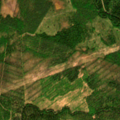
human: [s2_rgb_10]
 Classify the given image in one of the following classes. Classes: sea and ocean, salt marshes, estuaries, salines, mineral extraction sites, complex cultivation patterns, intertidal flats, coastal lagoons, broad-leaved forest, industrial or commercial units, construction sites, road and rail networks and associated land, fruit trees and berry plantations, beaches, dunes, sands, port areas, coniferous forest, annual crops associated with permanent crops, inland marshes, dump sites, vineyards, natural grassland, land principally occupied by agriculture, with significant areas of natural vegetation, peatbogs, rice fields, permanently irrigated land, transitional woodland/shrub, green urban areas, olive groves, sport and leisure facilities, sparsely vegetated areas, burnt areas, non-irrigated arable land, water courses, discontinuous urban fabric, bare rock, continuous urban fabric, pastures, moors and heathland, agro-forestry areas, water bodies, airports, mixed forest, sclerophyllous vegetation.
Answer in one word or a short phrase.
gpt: coniferous forest, mixed forest, transitional woodland/shrub